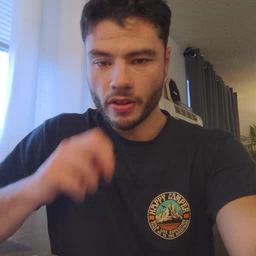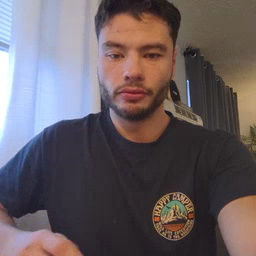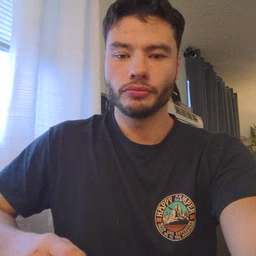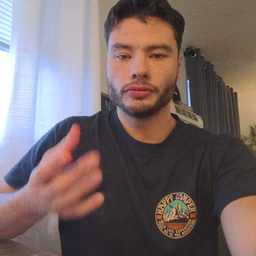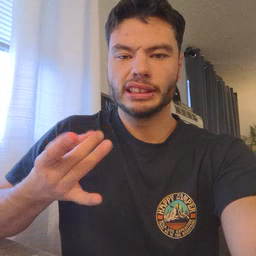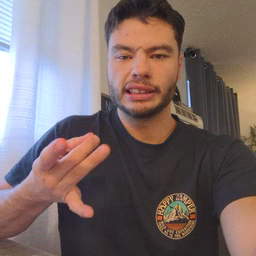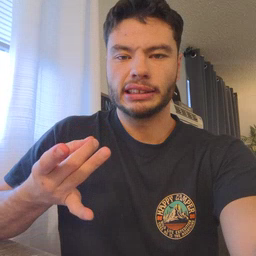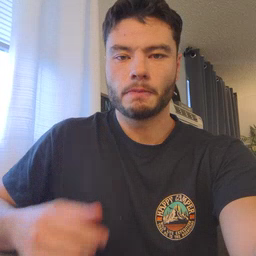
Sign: sticky